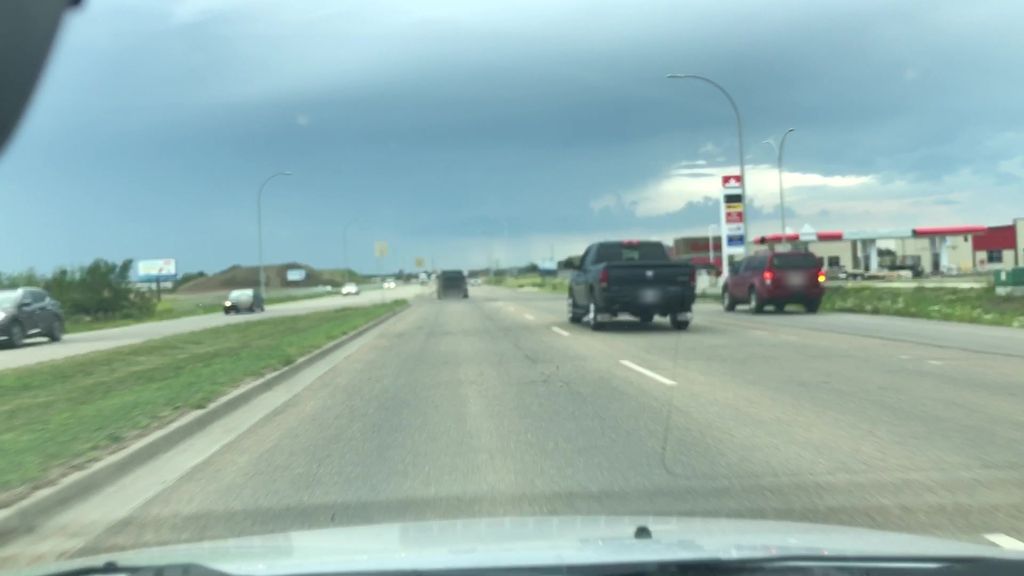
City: edmonton